Question: I did this :
1. react native init "project name"
2. npm install react-navigation
3. npm link
4. react-native run-android
and boom !!!! its stuck and did not run just like this :

Please help me in this case ...
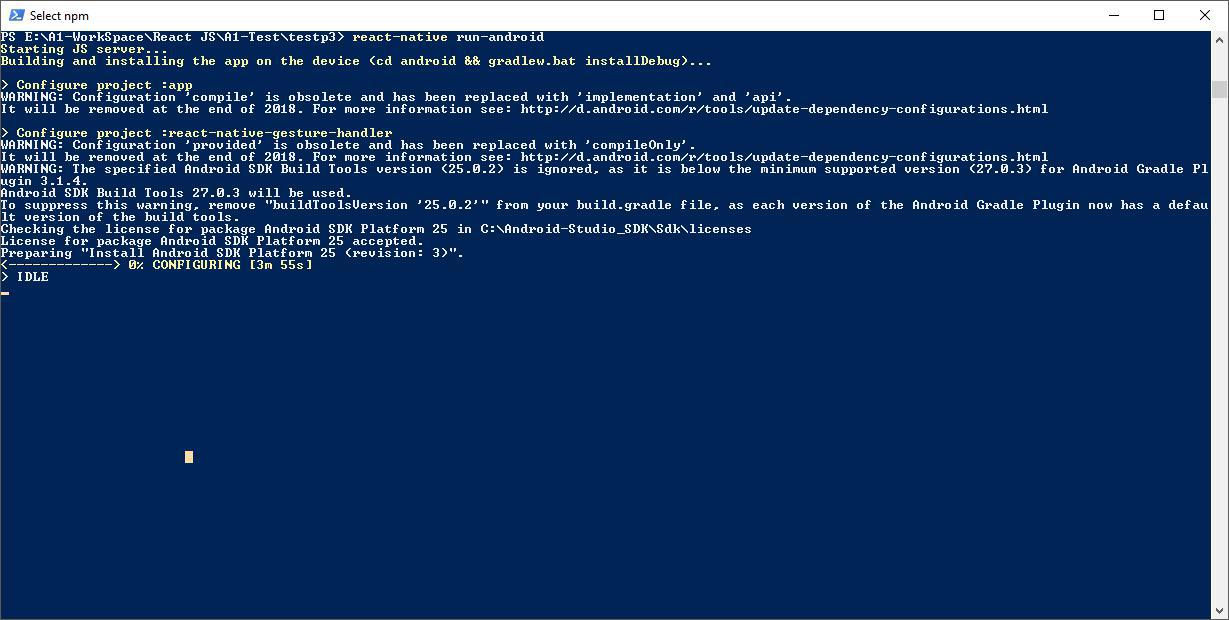
Answer: That's because you haven't installed Android SDK platform 25. I had the same issue and solved using below method.
1. Open Android Studio
2. Open SDK Manager
3. Click SDK Platforms Tab
4. Select android 7.1.1 (Nougat) API level is 25
5. Apply
After installing that press OK and try again to build the project.